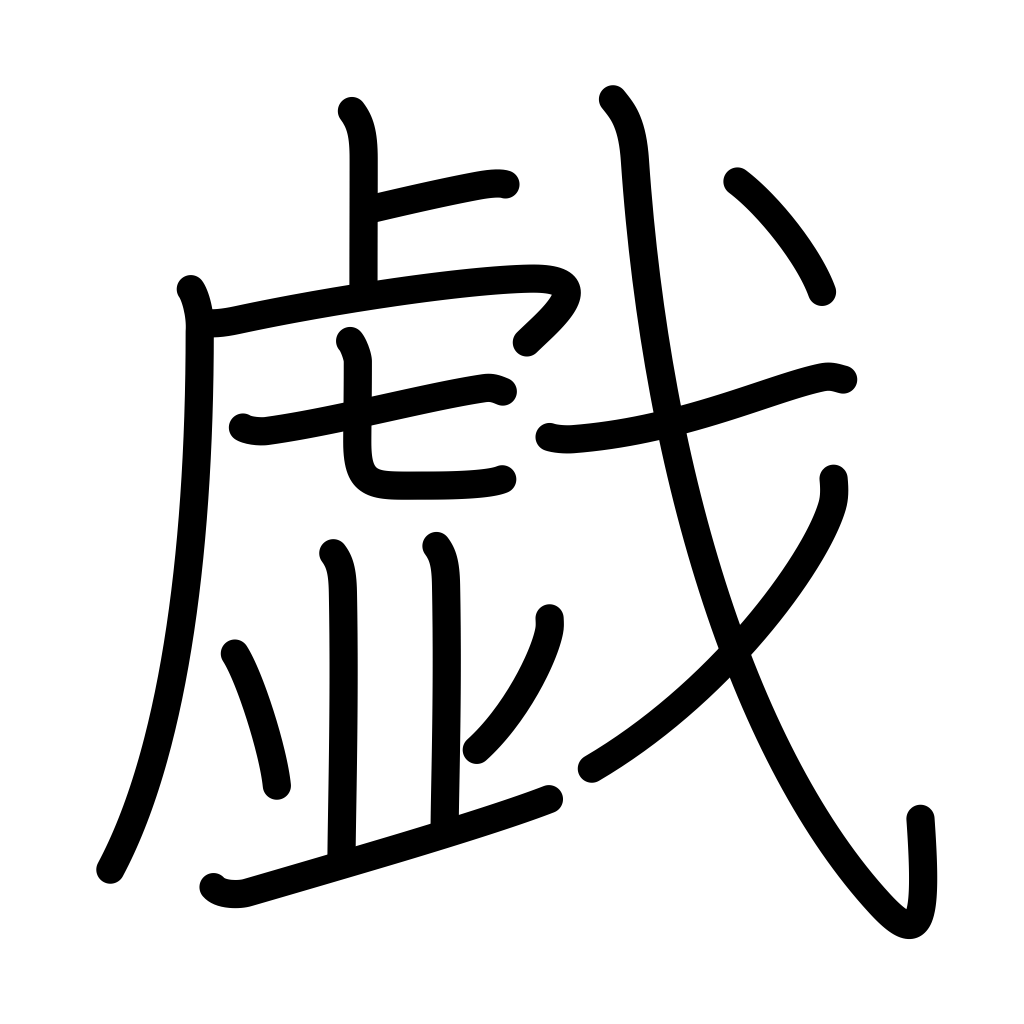
Meaning: frolic, play, sport